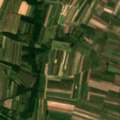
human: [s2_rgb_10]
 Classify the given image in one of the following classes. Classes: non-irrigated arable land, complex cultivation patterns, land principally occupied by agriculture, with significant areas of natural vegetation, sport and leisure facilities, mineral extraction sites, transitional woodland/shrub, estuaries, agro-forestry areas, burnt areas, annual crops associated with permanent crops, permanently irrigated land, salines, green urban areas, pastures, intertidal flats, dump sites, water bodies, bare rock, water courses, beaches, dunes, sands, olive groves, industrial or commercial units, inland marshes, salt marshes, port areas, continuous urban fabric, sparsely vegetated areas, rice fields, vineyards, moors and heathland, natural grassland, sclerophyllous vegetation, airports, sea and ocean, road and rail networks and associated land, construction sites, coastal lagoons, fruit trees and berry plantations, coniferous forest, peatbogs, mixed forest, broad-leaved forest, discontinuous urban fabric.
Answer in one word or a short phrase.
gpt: non-irrigated arable land, complex cultivation patterns, land principally occupied by agriculture, with significant areas of natural vegetation